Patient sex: M
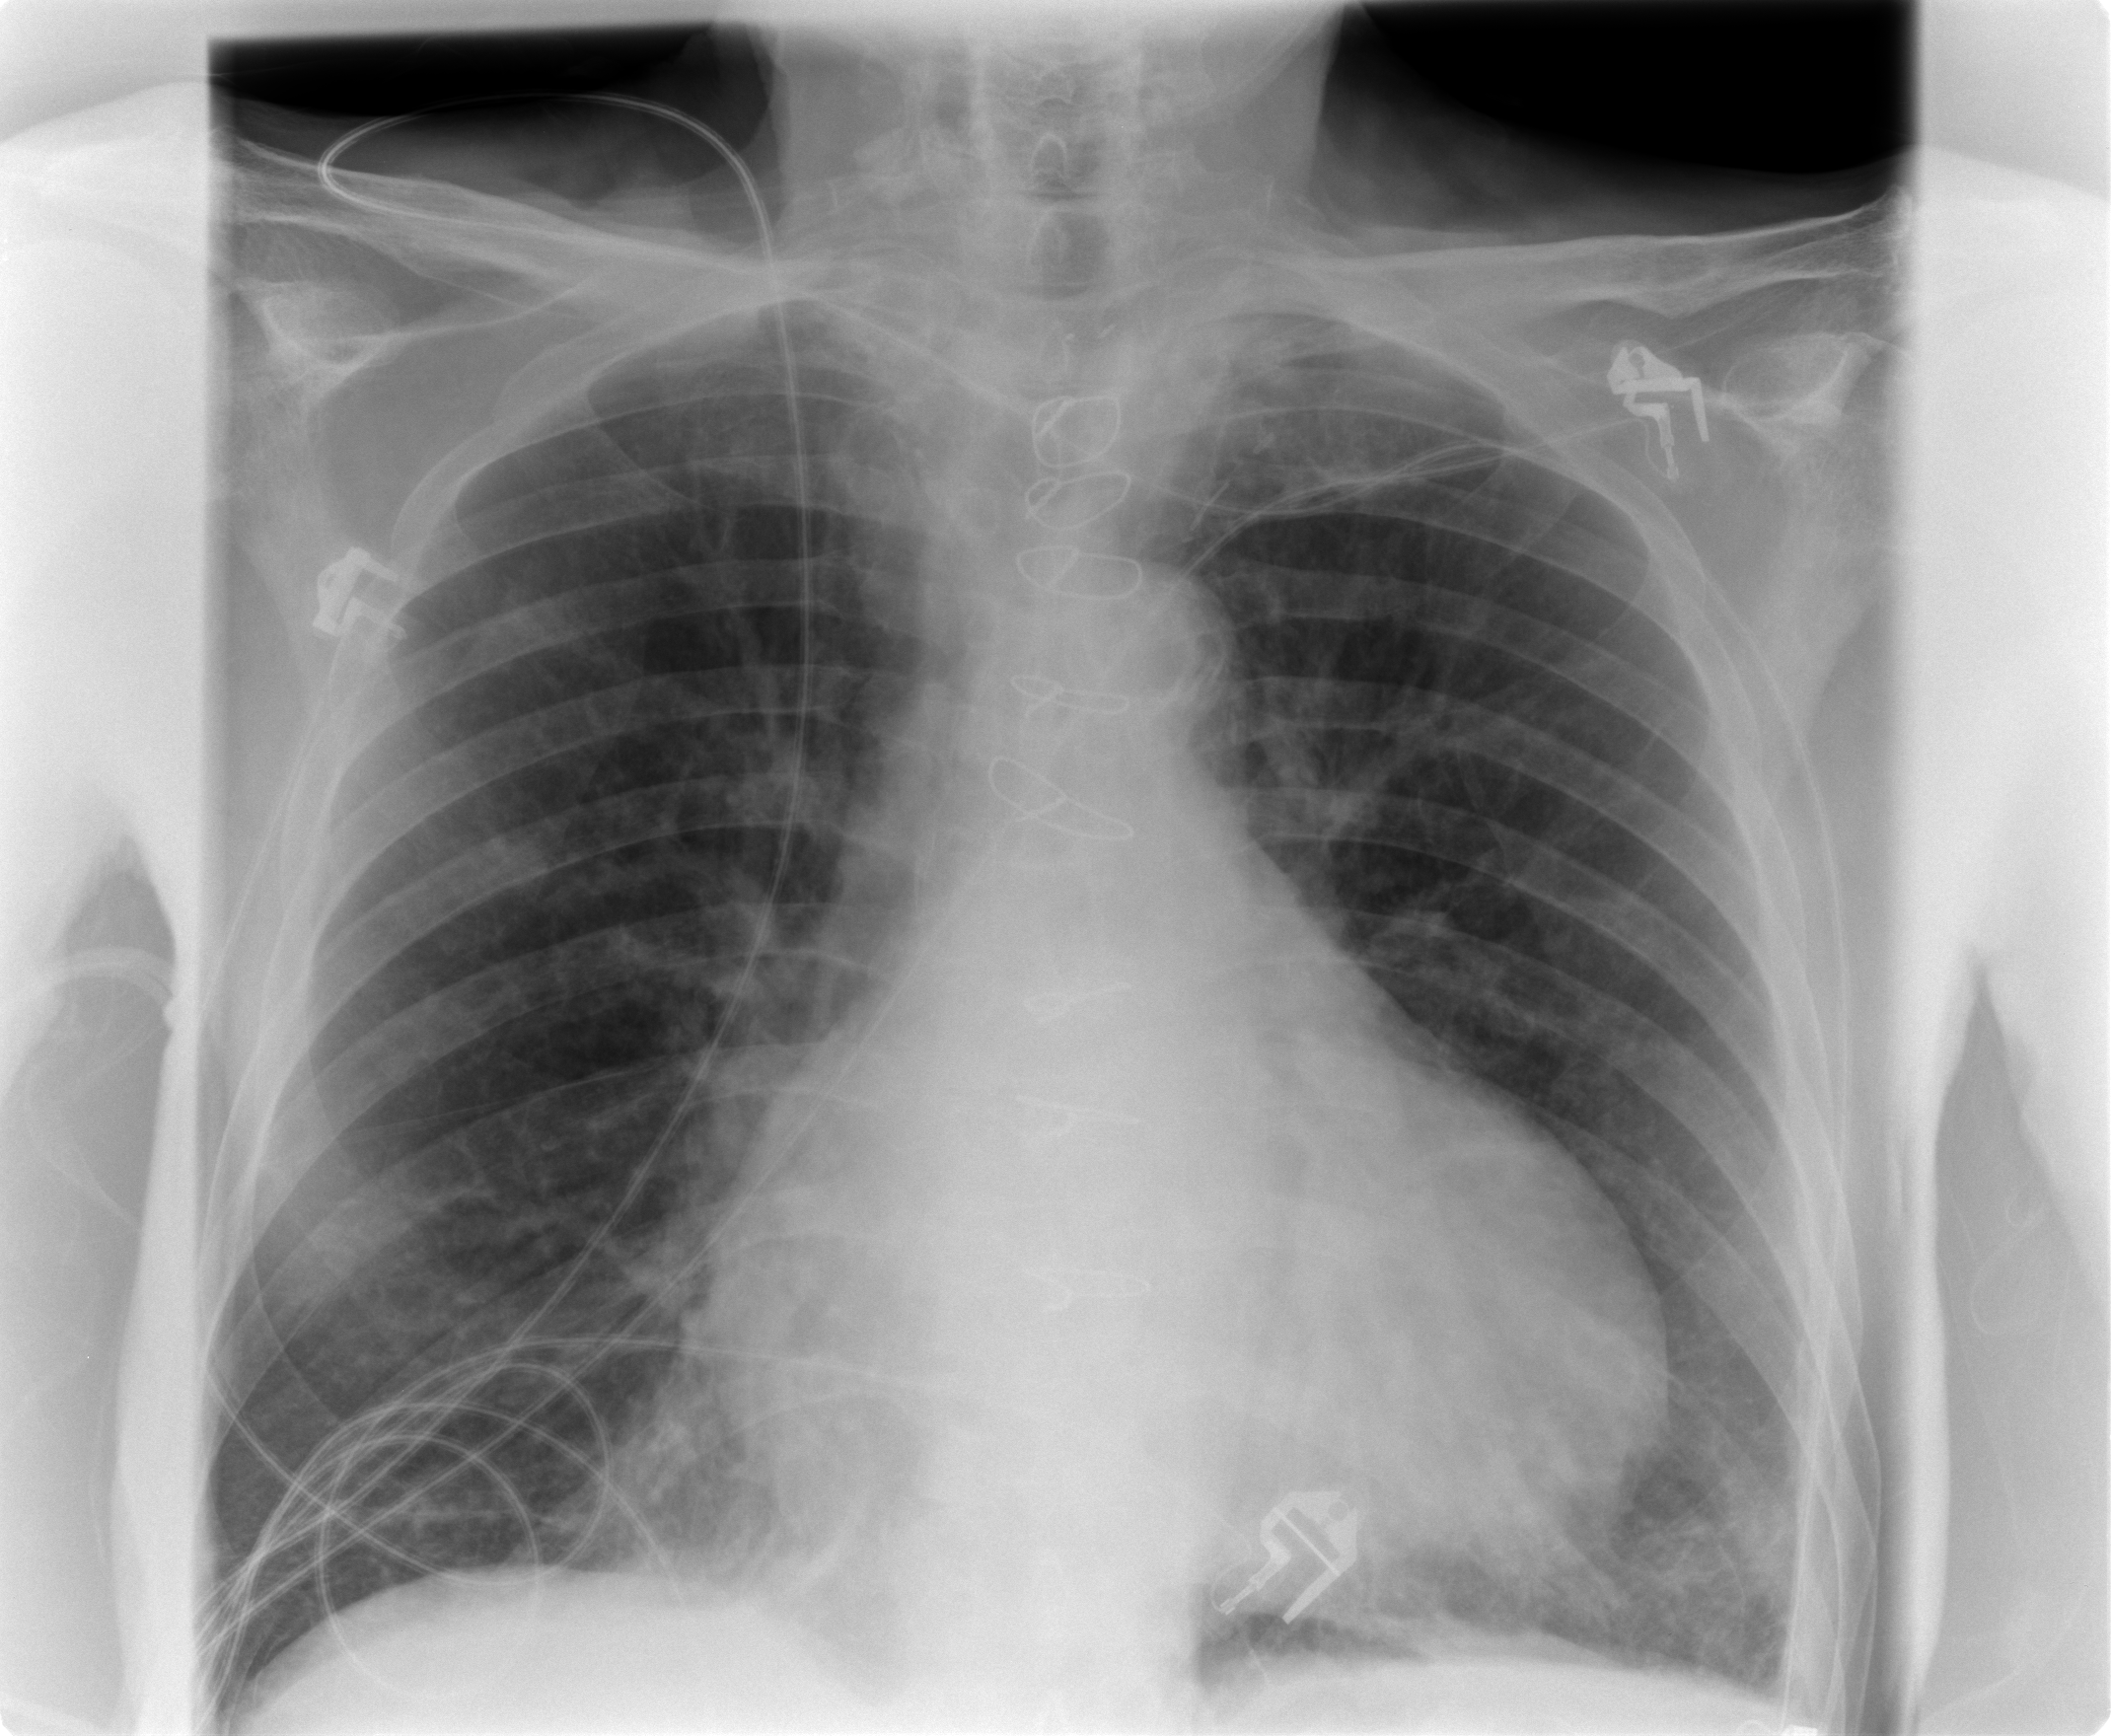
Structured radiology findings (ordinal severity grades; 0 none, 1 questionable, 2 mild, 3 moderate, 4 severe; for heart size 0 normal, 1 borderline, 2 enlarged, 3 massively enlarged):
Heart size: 2
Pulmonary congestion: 2
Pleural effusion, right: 0
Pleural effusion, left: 0
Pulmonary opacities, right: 0
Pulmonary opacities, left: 0
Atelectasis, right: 0
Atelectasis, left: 2